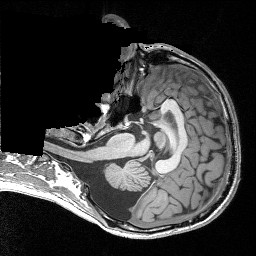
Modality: T1w
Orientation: axial